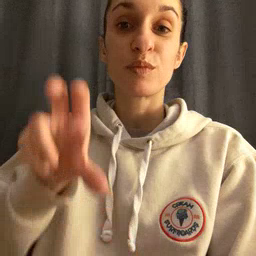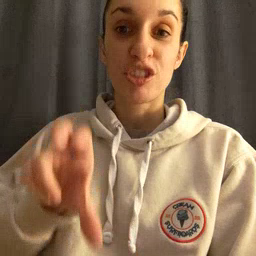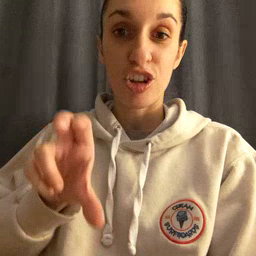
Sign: chair